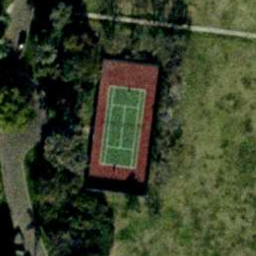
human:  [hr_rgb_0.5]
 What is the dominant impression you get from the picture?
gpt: tennis court